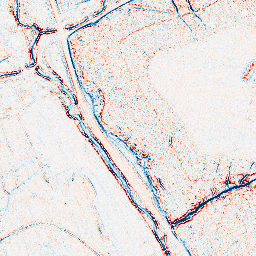
Category: edge_preserving
Decomposition family: bilateral
Decomposition parameters: d: 5
sigma_color: 150
sigma_space: 150
Upsampling method: regularized
Upsampling parameters: scale: 2
lambda_reg: 0.001
Upsampling scale: 2